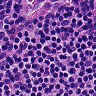
Metastatic tissue present: no